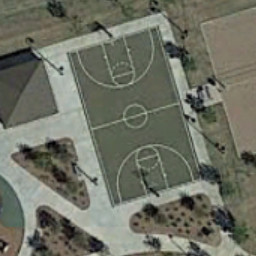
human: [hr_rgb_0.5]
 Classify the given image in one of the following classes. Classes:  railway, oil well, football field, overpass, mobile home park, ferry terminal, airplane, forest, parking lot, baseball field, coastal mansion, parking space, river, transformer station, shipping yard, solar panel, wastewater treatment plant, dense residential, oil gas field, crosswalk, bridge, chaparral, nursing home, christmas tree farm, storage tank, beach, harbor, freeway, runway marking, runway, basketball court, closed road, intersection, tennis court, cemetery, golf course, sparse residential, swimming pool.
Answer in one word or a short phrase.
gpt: basketball court